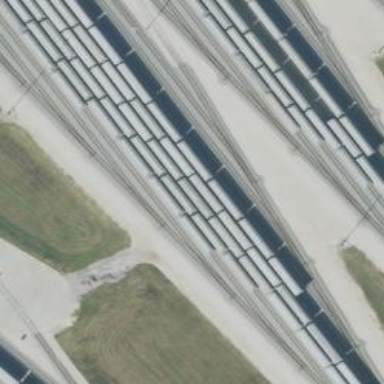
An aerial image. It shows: Railway yard.